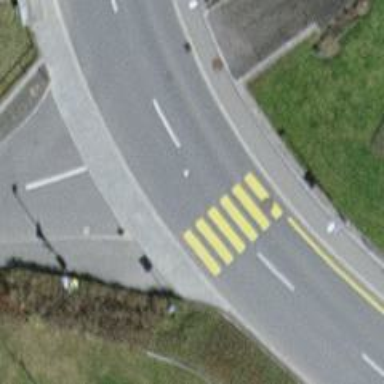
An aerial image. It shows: Uncontrolled zebra crossing on the road.